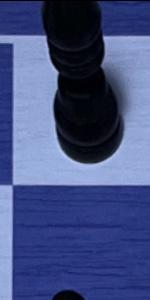
Label: Empty